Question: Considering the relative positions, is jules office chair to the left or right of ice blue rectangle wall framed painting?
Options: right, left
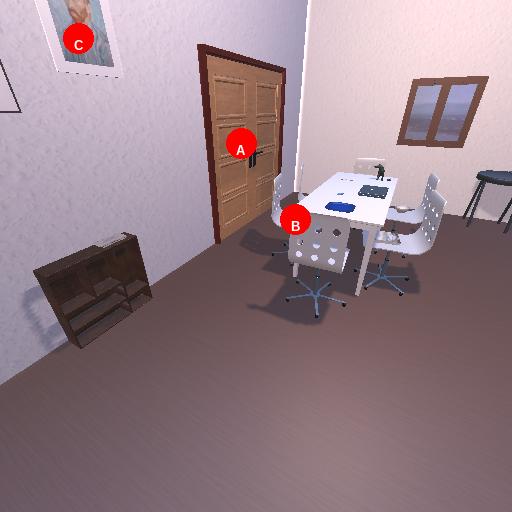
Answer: right